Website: ulta-beauty
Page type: delivery-shipping
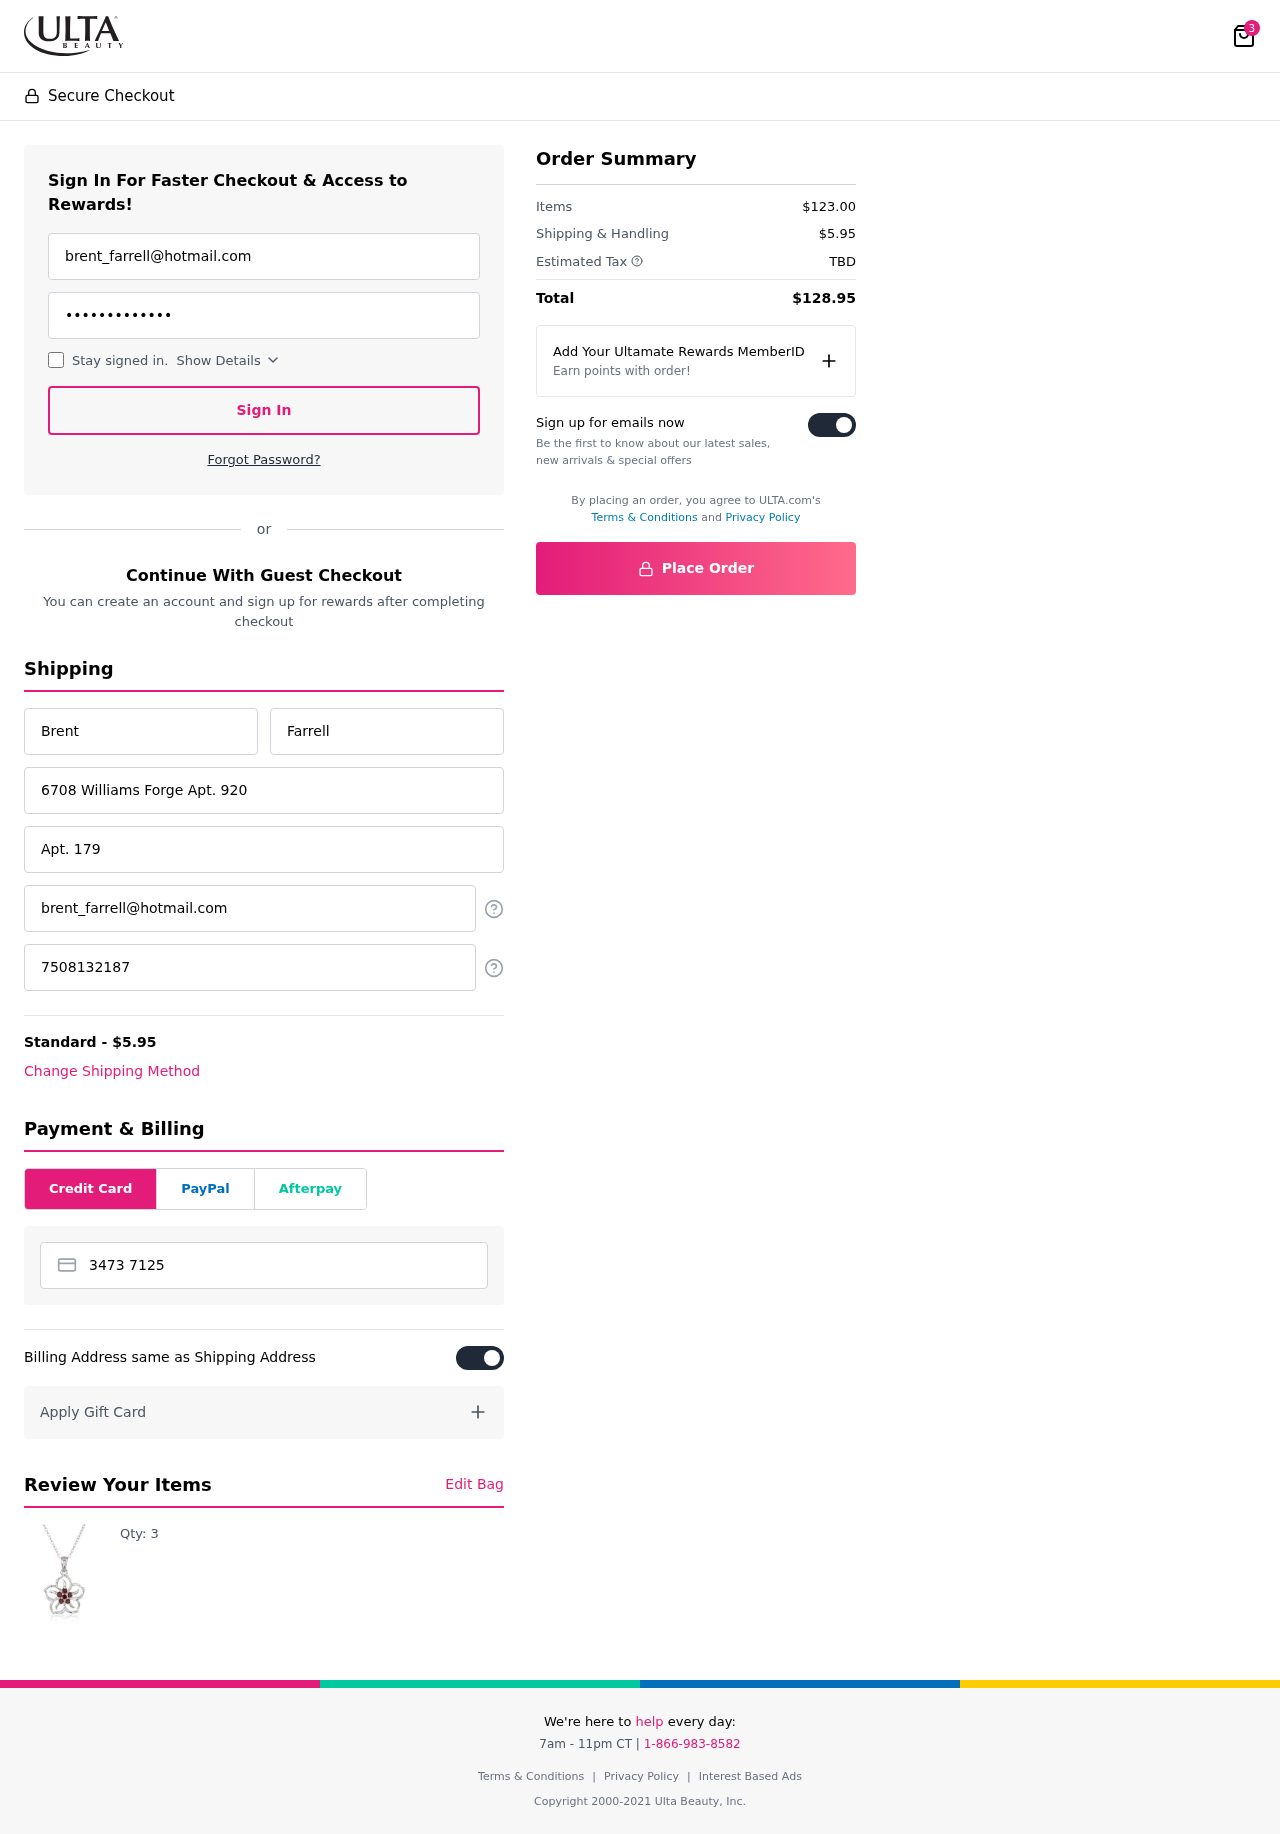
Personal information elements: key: PII_CARD_NUMBER
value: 3473 7125 5964 733
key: PII_EMAIL
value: brent_farrell@hotmail.com
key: PII_EMAIL2
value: brent_farrell@hotmail.com
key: PII_FIRSTNAME
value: Brent
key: PII_LASTNAME
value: Farrell
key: PII_PHONE
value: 7508132187
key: PII_STREET
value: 6708 Williams Forge Apt. 920
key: PII_STREET2
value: Apt. 179
Product elements: key: PRODUCT1_QUANTITY
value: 3
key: PRODUCT1
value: Qty: 3
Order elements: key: ORDER_NUM_ITEMS
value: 3
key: ORDER_SHIPPING_COST
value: $5.95
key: ORDER_SUBTOTAL
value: $123.00
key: ORDER_TAX
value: TBD
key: ORDER_TOTAL
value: $128.95